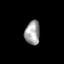
Tissue: lung
Cell type: Epithelial cells
Senescence score: 0.1121
Nuclear area (px): 354
Mean DAPI intensity: 158.636